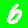
Digit: 6